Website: apple
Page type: customer-info-address
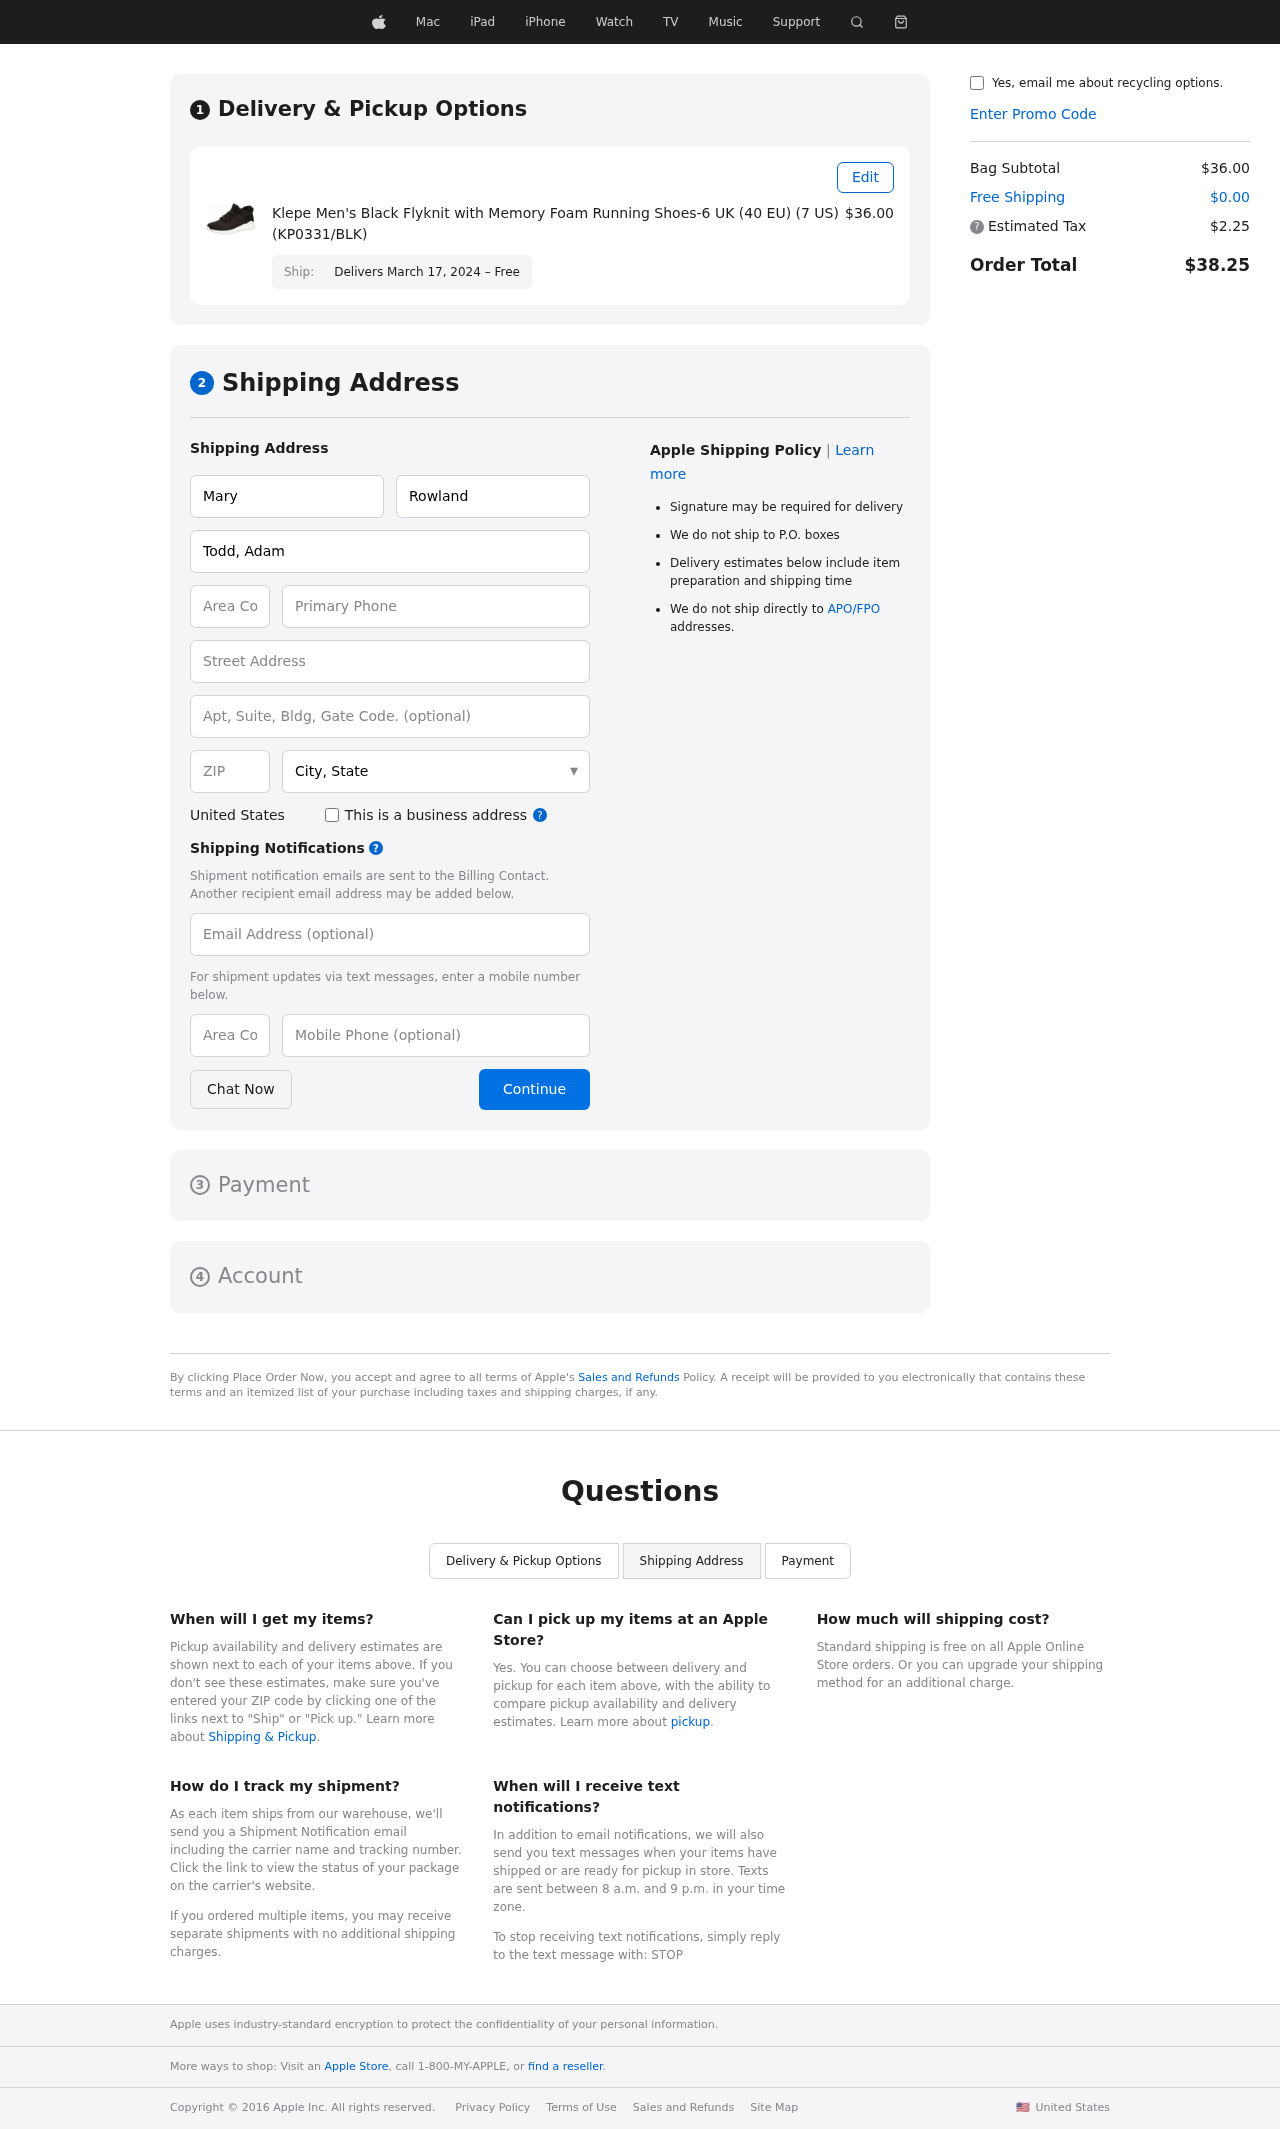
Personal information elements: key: PII_CITY_STATE
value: Manningbury, OK
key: PII_COMPANY
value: Todd, Adams and Duke
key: PII_COUNTRY
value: United States
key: PII_EMAIL
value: mary_rowland@yahoo.com
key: PII_FIRSTNAME
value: Mary
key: PII_LASTNAME
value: Rowland
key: PII_PHONE
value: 9614604643
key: PII_PHONE_ALT
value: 8354836864
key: PII_PHONE_ALT_AREA
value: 835
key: PII_PHONE_AREA
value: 961
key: PII_POSTCODE
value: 24050
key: PII_STREET
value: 7616 Shea Manors
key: PII_STREET2
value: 1219 Lorraine Extensions Suite 363
Product elements: key: PRODUCT1_NAME
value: Klepe Men's Black Flyknit with Memory Foam Running Shoes-6 UK (40 EU) (7 US) (KP0331/BLK)
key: PRODUCT1_PRICE
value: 36
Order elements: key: ORDER_DELIVERY_DATE
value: Delivers March 17, 2024 – Free
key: ORDER_SUBTOTAL
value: $36.00
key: ORDER_SHIPPING_COST
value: $0.00
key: ORDER_TAX
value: $2.25
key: ORDER_TOTAL
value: $38.25